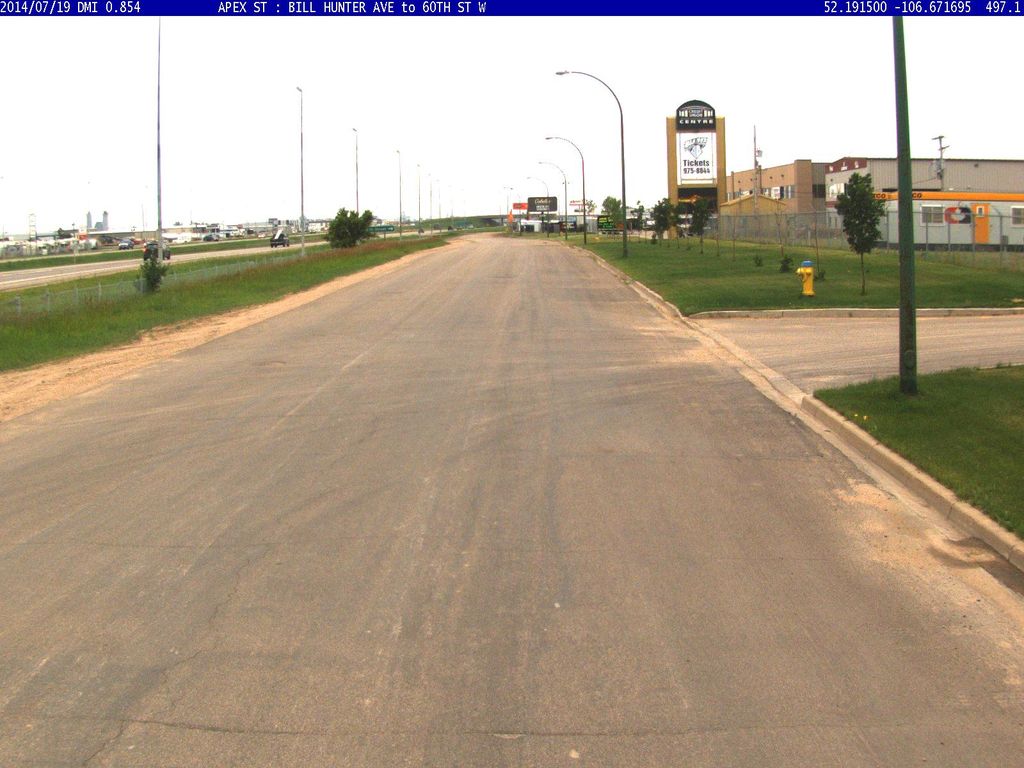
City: saskatoon